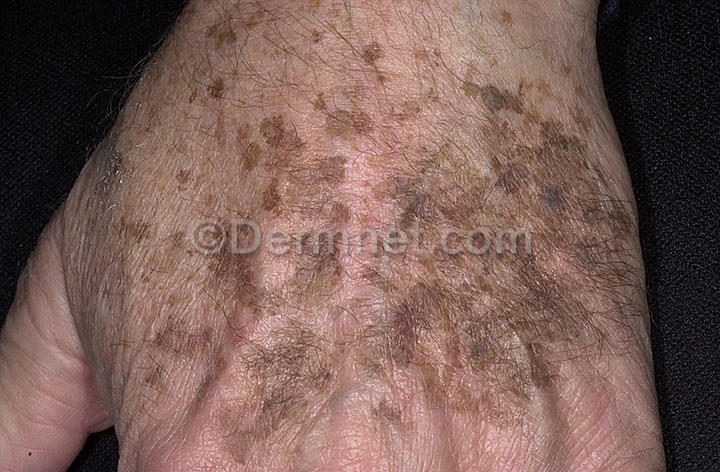
Disease: Light Diseases and Disorders of Pigmentation